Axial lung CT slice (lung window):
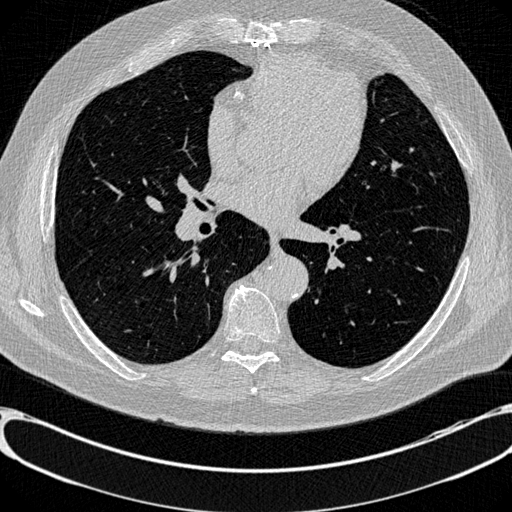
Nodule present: no